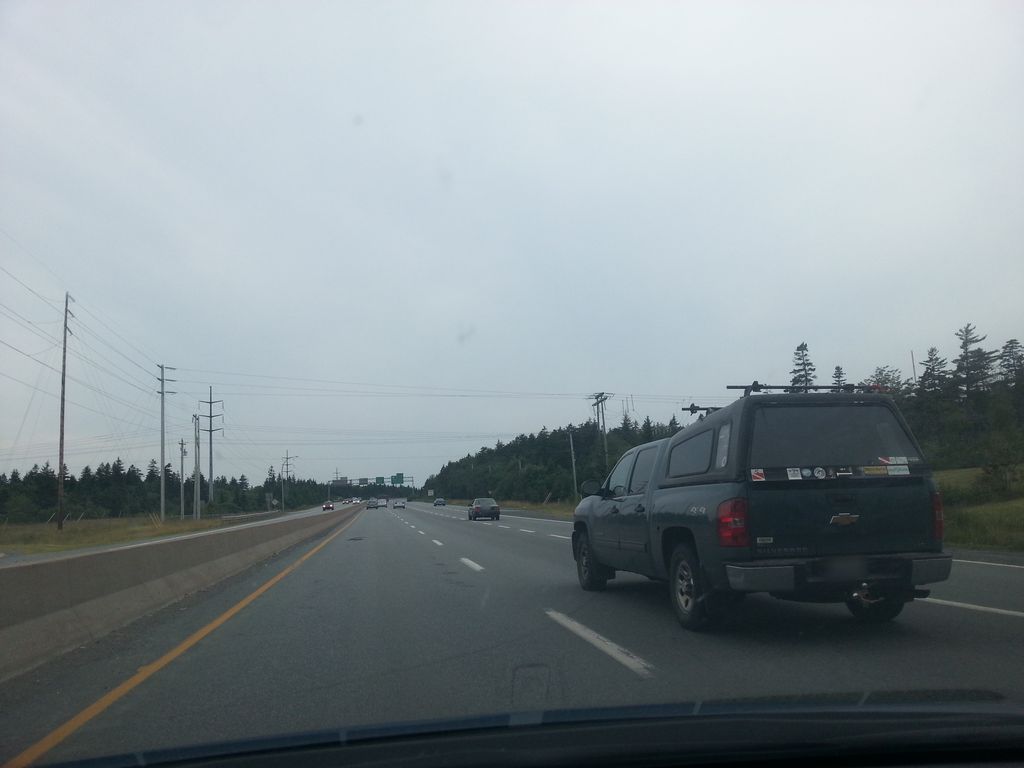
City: halifax